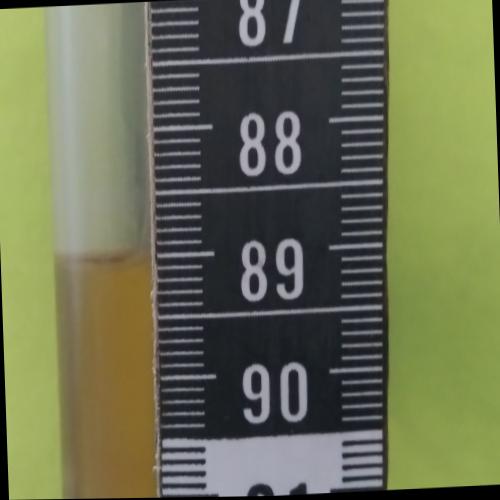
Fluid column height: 89.0 cm